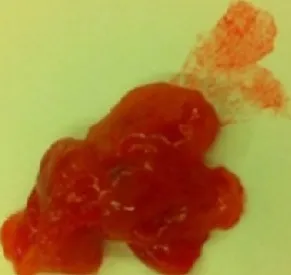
The view of extracted of mass. The size of the lesions near was 10 x 8 x 6 cm as diameter.
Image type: pathology (h&e)